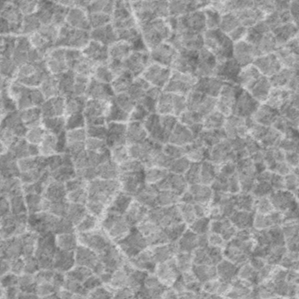
Label: frost